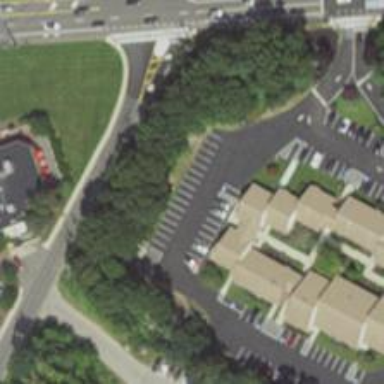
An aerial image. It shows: Parking space is available.